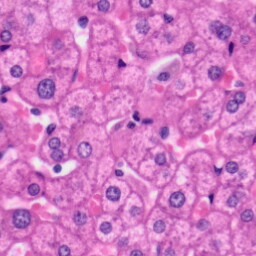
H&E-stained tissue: Liver